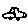
Label: car